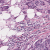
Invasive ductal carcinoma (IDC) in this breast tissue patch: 1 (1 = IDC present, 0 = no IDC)